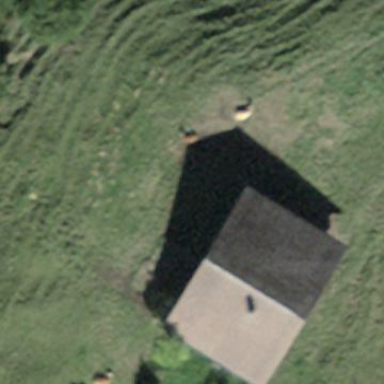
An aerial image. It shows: Farm building.